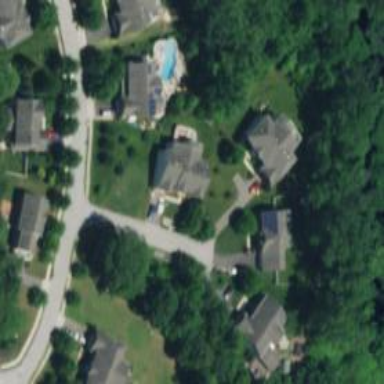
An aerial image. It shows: Driveway.